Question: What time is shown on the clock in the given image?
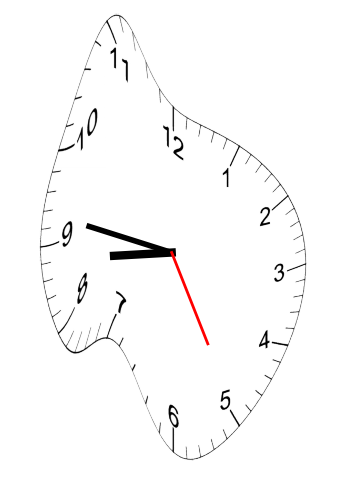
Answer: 08:46:25